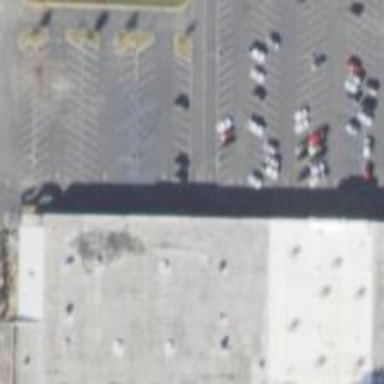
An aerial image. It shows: Parking space.